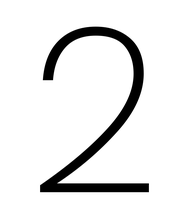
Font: Poppins-ExtraLight